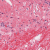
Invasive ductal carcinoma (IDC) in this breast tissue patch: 0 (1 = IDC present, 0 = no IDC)